Aerial crown-view tile of a tropical tree (Barro Colorado Island, Panama), acquired 20240716:
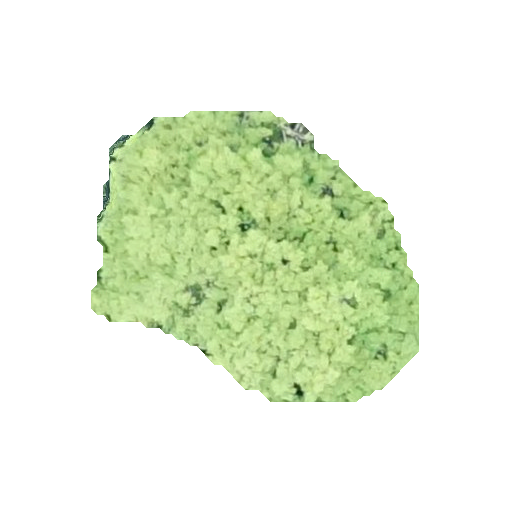
Species: Tabebuia rosea
GBIF accepted scientific name: Tabebuia rosea
Crown area: 109.579 m²